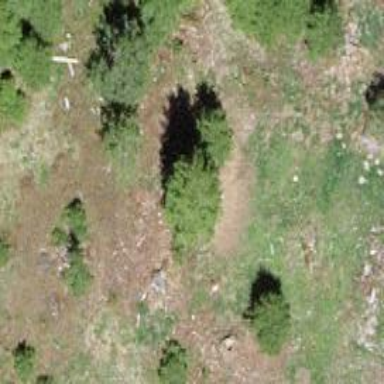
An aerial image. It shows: Single tag "natural: tree."